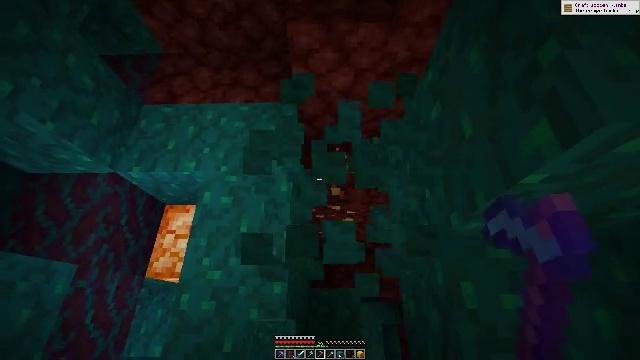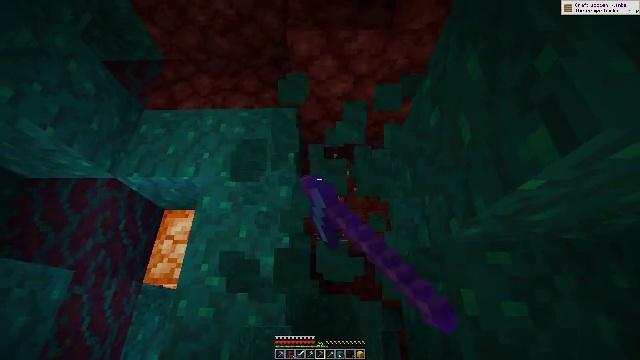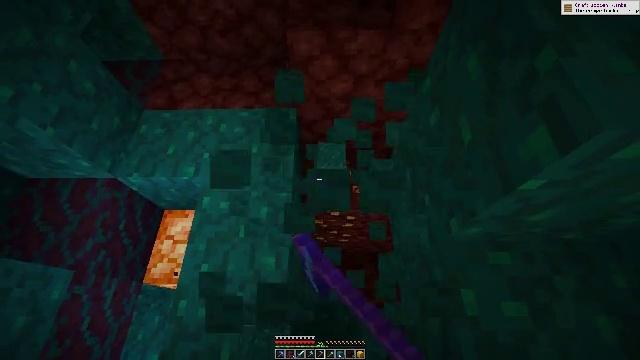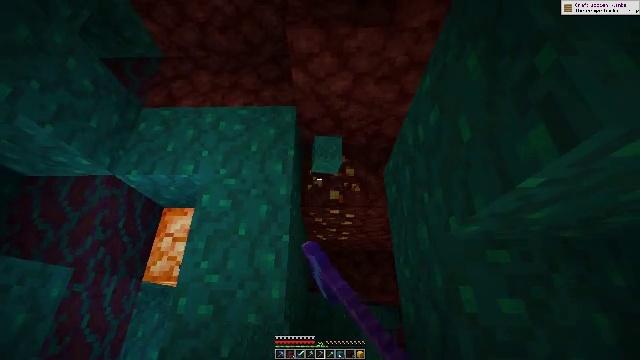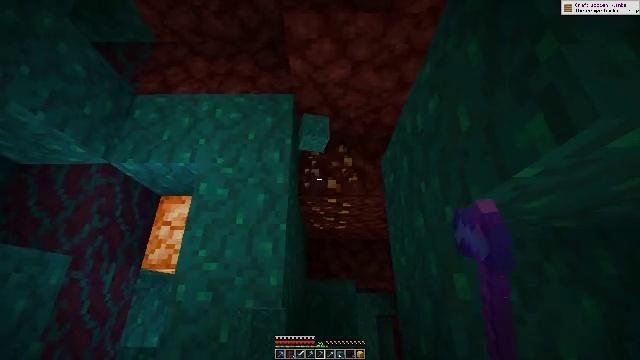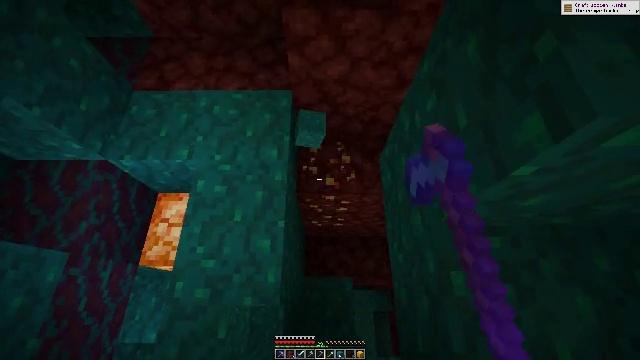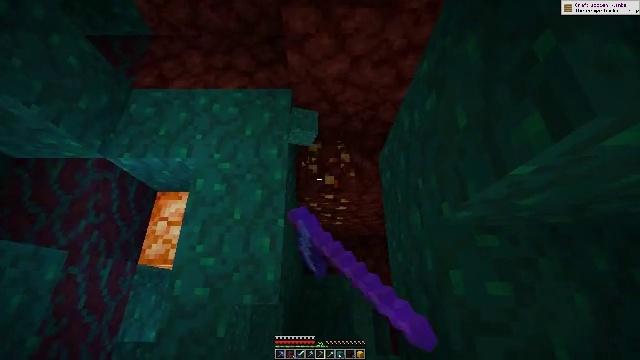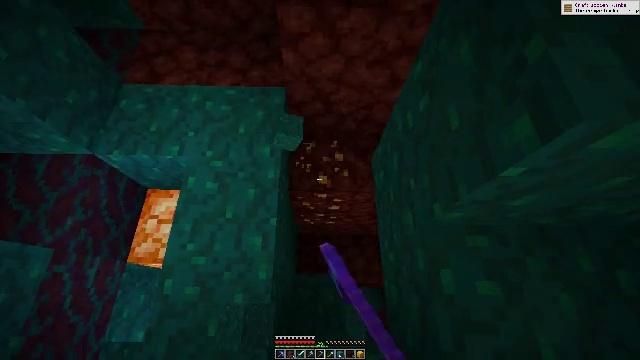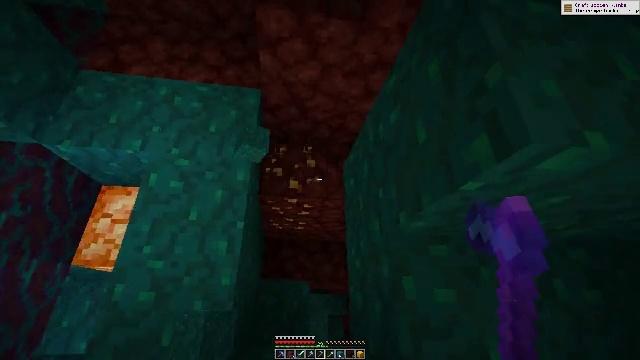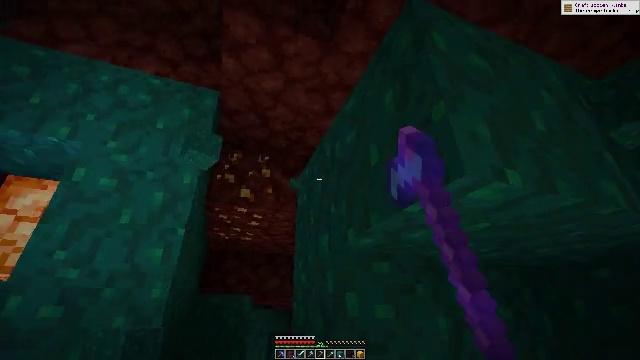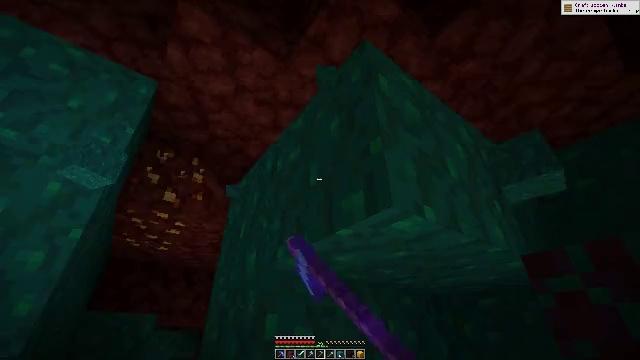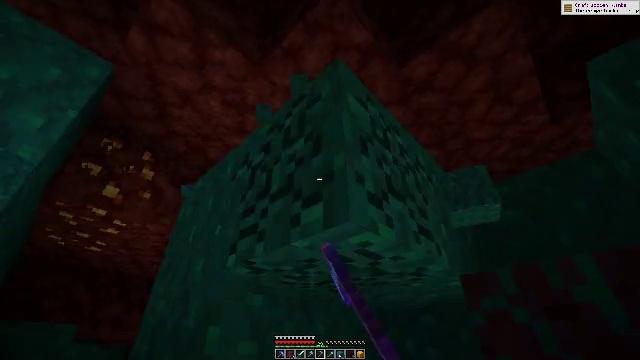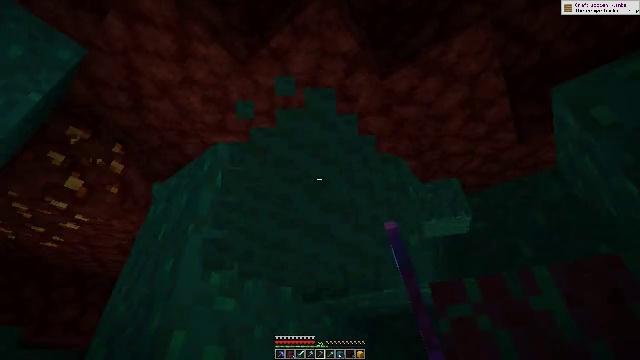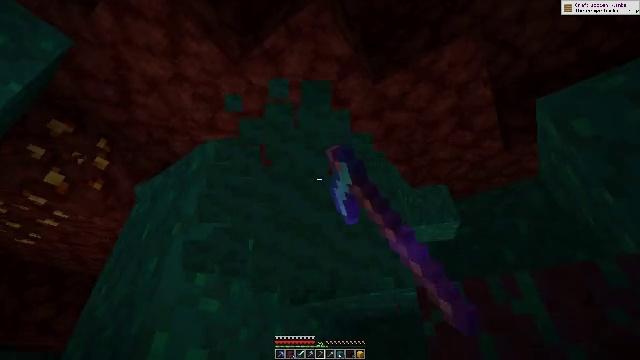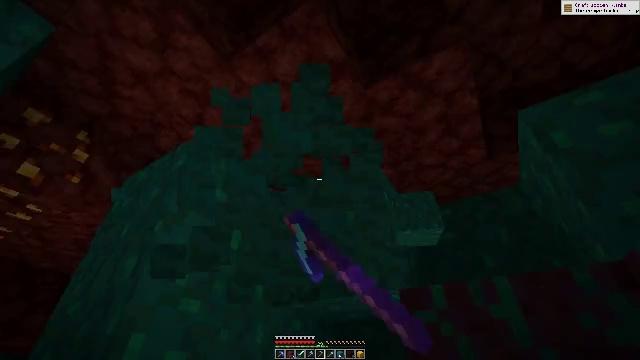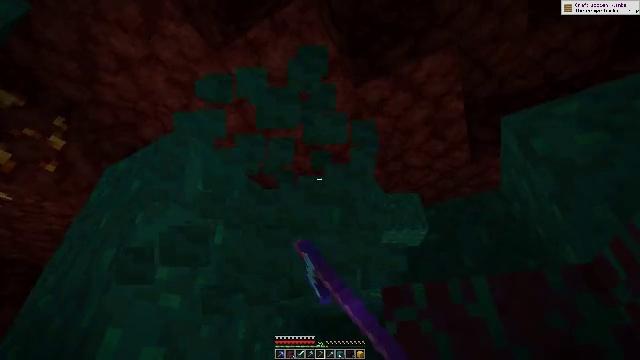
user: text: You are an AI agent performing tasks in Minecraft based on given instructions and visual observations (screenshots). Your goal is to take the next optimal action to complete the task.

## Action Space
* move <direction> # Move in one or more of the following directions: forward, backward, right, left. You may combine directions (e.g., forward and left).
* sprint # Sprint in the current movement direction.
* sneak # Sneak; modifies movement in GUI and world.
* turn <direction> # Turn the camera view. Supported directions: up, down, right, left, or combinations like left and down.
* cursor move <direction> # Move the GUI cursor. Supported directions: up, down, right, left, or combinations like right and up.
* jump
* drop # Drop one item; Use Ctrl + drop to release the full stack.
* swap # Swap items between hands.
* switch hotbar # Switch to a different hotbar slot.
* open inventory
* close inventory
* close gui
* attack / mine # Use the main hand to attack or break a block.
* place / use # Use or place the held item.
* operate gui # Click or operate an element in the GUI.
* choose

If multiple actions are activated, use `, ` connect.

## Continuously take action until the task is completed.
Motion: motion action
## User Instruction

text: Attack the warped wart block to obtain it.
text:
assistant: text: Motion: turn up, attack / mine
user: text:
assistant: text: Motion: attack / mine
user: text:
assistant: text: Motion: attack / mine
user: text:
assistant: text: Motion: turn down, attack / mine
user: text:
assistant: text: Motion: attack / mine
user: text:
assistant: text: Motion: attack / mine
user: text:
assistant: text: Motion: turn right, attack / mine
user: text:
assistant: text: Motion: turn right and up, attack / mine
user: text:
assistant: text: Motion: turn right and up, attack / mine
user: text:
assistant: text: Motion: turn right and up, attack / mine
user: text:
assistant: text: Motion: turn right and up, attack / mine
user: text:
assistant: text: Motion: turn right, attack / mine
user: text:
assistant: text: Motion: turn right, attack / mine
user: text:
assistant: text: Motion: turn right, attack / mine
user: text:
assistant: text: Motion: turn right, attack / mine
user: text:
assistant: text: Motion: turn right, attack / mine
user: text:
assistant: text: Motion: turn right, attack / mine
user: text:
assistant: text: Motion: turn right, attack / mine
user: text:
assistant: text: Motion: attack / mine
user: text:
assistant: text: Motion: turn down, attack / mine
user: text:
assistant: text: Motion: turn left and down, attack / mine
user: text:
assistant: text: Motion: turn left and down, attack / mine
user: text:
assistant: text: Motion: attack / mine
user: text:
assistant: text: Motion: attack / mine
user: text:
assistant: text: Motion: attack / mine
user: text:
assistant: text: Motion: attack / mine
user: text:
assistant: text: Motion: attack / mine
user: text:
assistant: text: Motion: turn left, attack / mine
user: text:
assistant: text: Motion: turn left and up, attack / mine
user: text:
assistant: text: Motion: turn left and up, attack / mine